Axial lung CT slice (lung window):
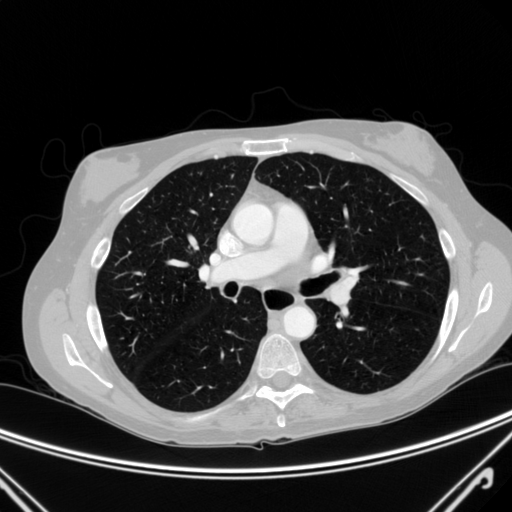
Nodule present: no